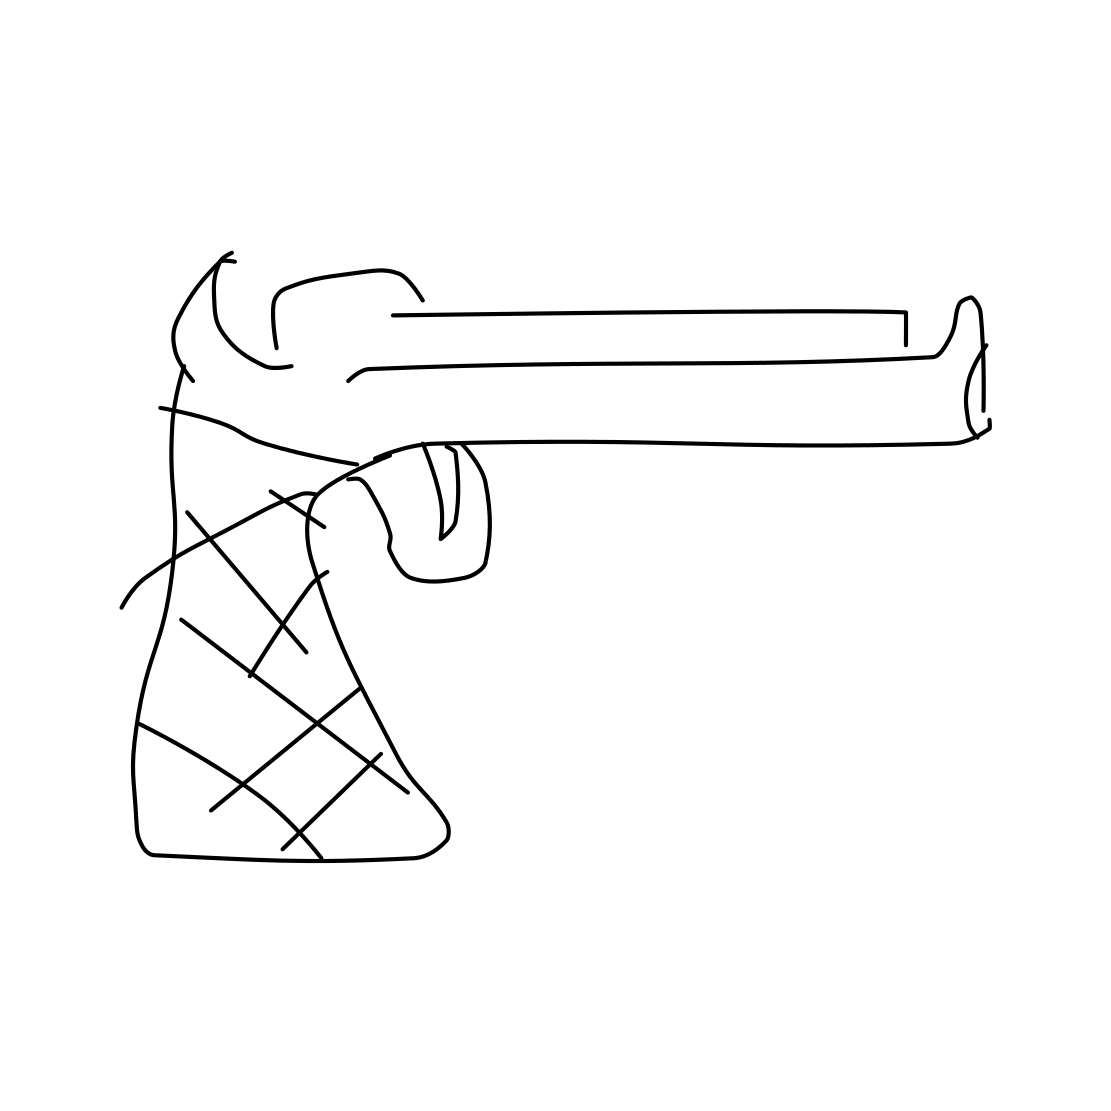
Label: revolver